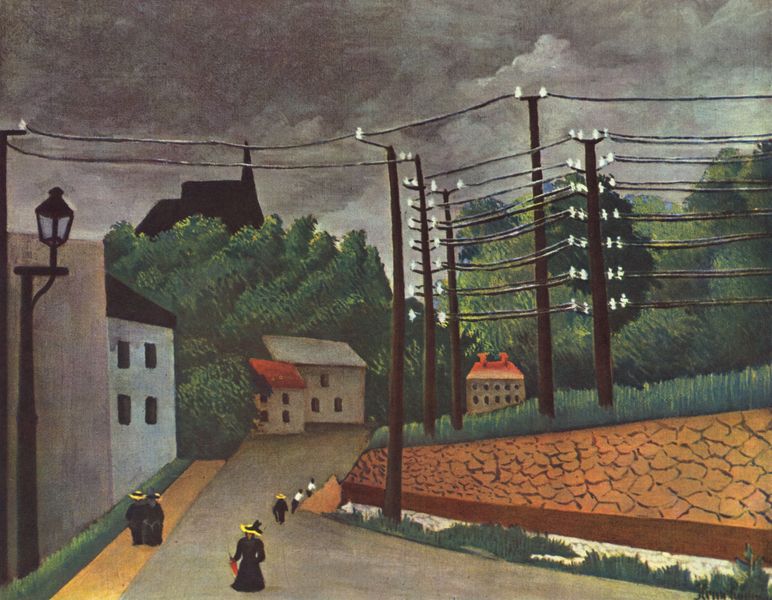
Titel: Malakoff
Künstler: Henri Rousseau
Standort: Praha
Institution: Národní galerie v Praze
Schlagwörter: baum, dunkel, gemälde, gewitter, himmel, mann, wolken, bäume, frauen, gelb, grün, kirchturm, landschaft, menschen, stadt, abend, braun, bunt, fenster, frankreich, frau, grau, hut, hüte, lampe, laterne, licht, schwarz, strasse, dach, gebäude, gras, haus, regenschirm, rot, schirm, sonnenschirm, weg, wiese, flächig, leute, malerei, naive malerei, wand, architektur, mensch, öl, bach, dämmerung, erde, feld, felder, häuser, hügel, natur, norden, büsche, einsam, kirche, boden, gewänder, paar, personen, leuchte, wald, alltag, anhöhe, kinder, kirchturmspitze, turm, ruhe, düster, fassade, ort, passanten, mast, acker, getreide, trocken, dorf, dächer, mauer, schornsteine, klein, naiv, primitivismus, silhouette, beleuchtung, masten, stille, strom, sturm, unwetter, wetter, klimt, abendstimmung, pfosten, rousseau, regen, hängen, porzellan, bürgersteig, spaziergang, wandern, kabel, strommast, technik, nach 1900, gehweg, leinwand, beckmann, sonntag, regenwolken, straßenlaterne, telegraphenmast, spaziergänger, ähren, elektrisch, gewölk, wanderung, primitiv, spielzeug, drähte, leitungen, stromleitung, stromleitungen, strommasten, telefonmasten, fensteröffnungen, gas, naive kunst, menschn, nüchtern, spannung, leitung, elektrizität, schollen, bedrückend, dorfansicht, telegrafenmasten, rivera, masteb, däcker, elektrifizierung, gerstenfeld, hochspannmasten, industriealiesierung, sendemasten, strasse häuser